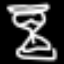
Label: hourglass